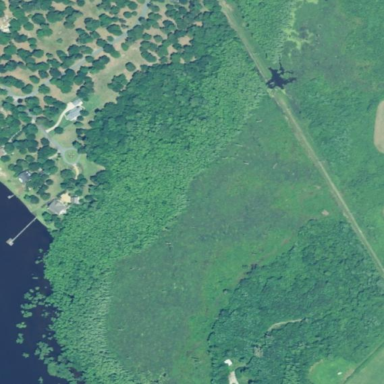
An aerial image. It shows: Swamp in wetland area.